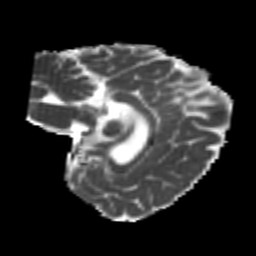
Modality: MD
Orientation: sagittal
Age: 22
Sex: female
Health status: healthy
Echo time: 0.074 s